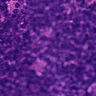
Metastatic tissue present: yes